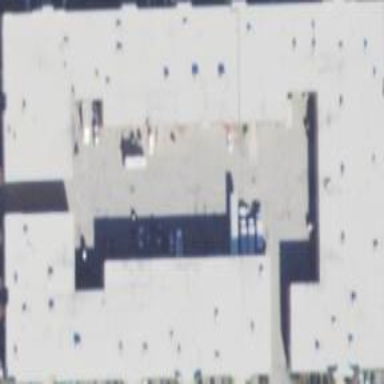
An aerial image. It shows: Commercial building.